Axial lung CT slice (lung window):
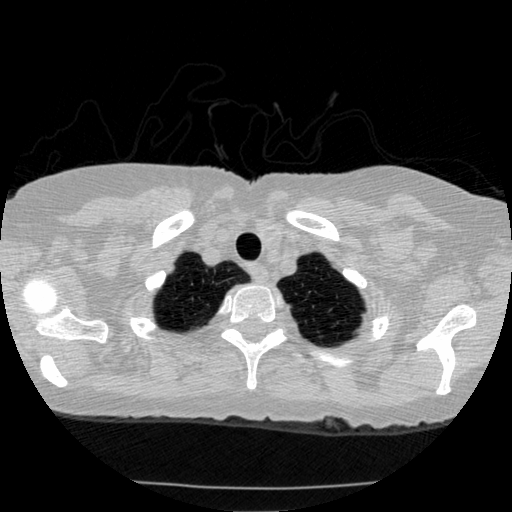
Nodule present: no